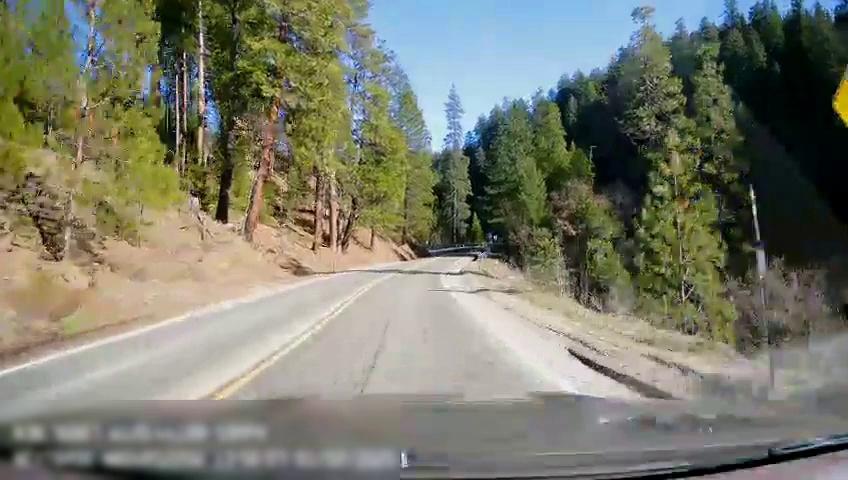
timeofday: Day
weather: Sunny
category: Drivable Space
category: Lanes | Alternate Lane
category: Lanes | Opposite Lane
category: Lanes | Current Lane
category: Lanes | Opposite Lane
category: Traffic | Signs